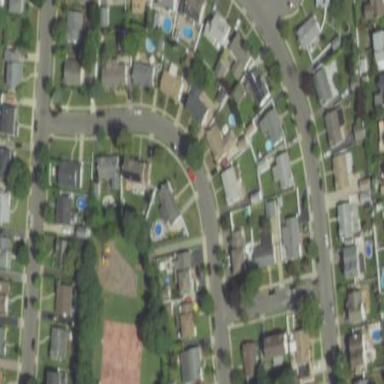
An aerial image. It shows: Sidewalk.